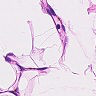
Metastatic tissue present: no